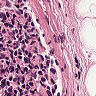
Metastatic tissue present: no